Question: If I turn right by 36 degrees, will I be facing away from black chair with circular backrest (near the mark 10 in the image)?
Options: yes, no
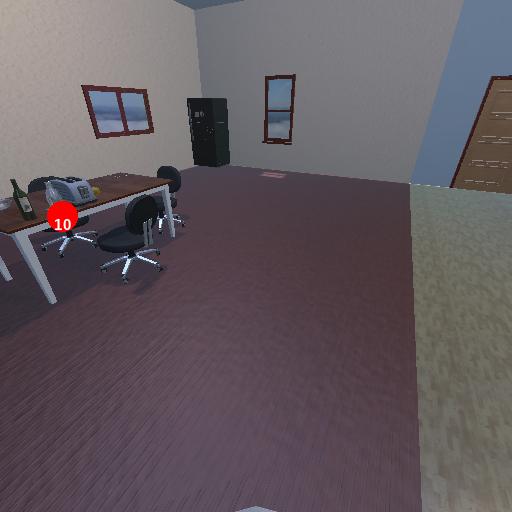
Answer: yes